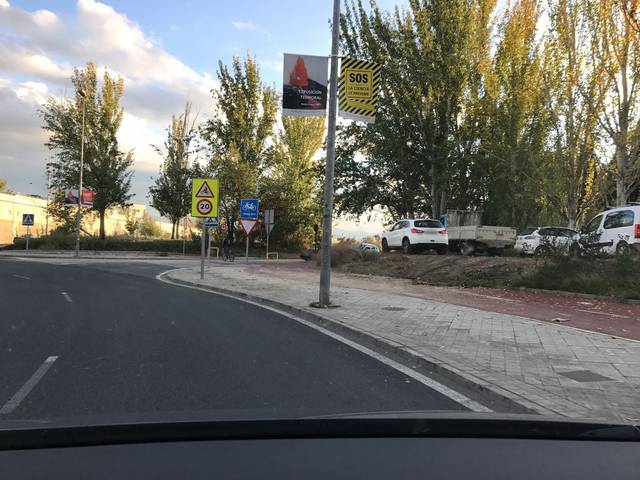
Region: Spain
Coordinates: 37.168, -3.611